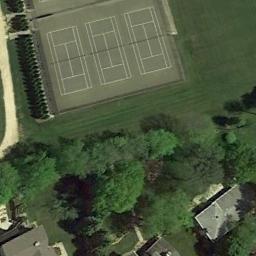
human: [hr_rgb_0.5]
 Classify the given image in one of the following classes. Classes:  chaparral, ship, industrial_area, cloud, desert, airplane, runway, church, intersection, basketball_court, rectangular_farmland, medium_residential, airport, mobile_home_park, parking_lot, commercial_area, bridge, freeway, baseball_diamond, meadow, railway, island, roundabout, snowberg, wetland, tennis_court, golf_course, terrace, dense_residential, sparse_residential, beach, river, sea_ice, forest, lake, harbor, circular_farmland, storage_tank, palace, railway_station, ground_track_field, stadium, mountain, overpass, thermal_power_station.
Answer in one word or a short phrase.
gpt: tennis_court